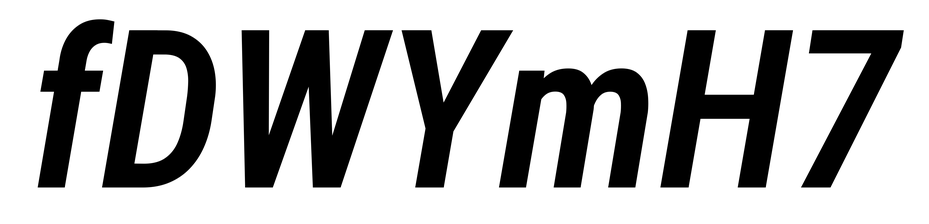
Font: Roboto-Italic_Condensed_SemiBold_Italic